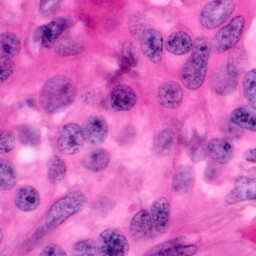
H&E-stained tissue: Pancreatic